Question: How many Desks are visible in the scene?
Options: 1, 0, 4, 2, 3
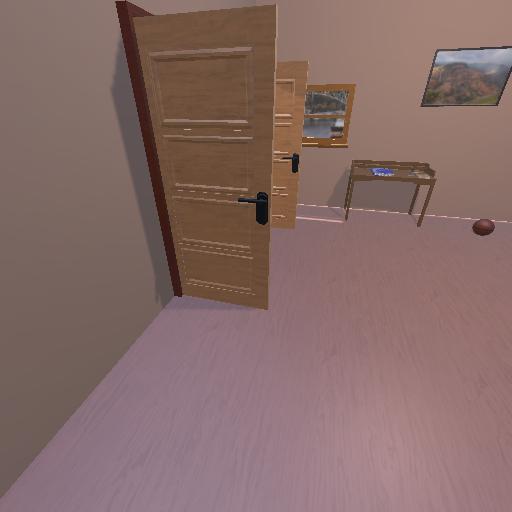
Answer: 1